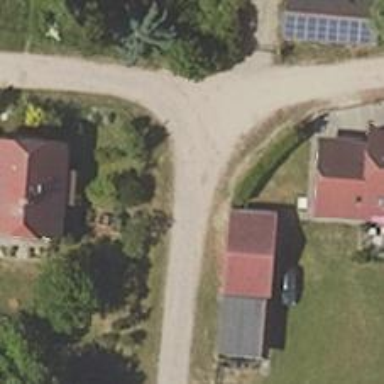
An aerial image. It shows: Residential road without sidewalk.